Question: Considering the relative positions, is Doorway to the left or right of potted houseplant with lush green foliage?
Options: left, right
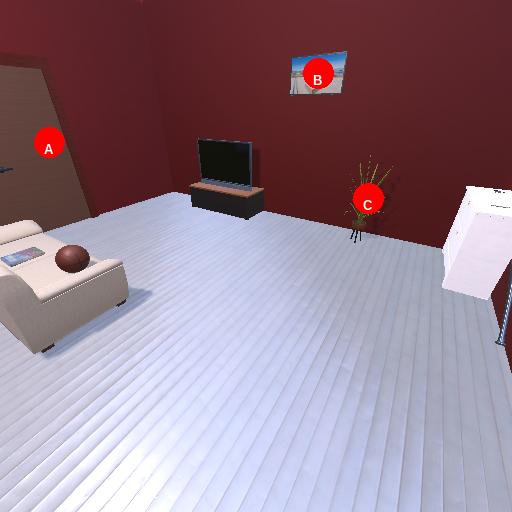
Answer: left